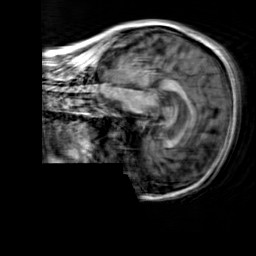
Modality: T1w
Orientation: sagittal
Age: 65
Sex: female
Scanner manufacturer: siemens
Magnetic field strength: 3 T
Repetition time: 2.3 s
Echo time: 0.00303 s